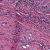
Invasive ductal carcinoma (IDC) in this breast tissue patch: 0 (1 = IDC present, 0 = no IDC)